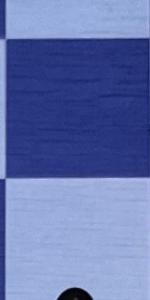
Label: Empty